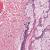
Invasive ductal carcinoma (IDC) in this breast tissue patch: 0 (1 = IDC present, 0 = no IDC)